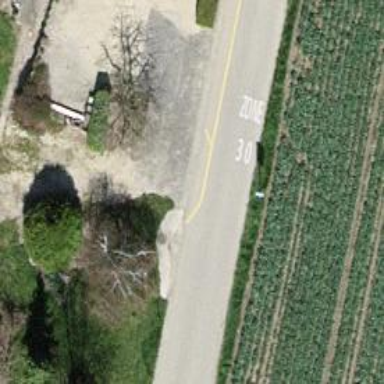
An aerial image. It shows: Unmarked crossing on asphalt footway.